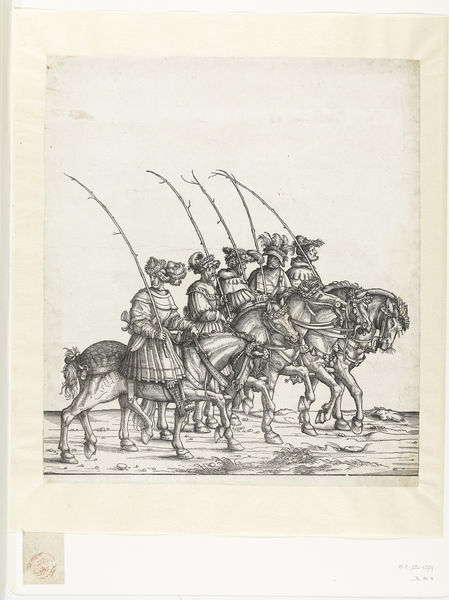
Titel: Vijf jagers te paard bij de jacht naar edelherten
Künstler: Hans (der Ältere) Burgkmair
Standort: Amsterdam
Institution: Rijksmuseum
Schlagwörter: stock, feathers, men, soldier, soldiers, white, black, print, schwarzweiß, horses, man, rocks, sky, horizon, armor, armour, knight, noble, drawing, black and white, animals, army, etching, hats, sketch, outside, pencil, war, horse, branches, outdoors, riding, four, trot, land, bridle, five, spear, sticks, horsemen, strange, bit, graphite, steed, ink drawing, march, protection, pebbles, five soldiers, вае, 전쟁, 낚시, 기마병, 중세, 전쟁 중 낚시, 산으로 갈까요 바다로 갈까요, five horsemen